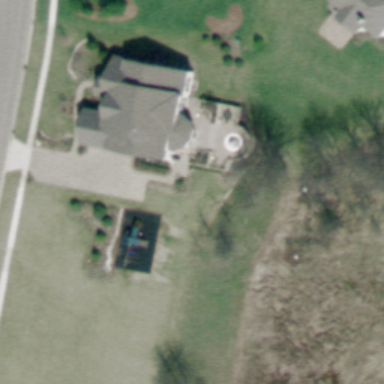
A house with grey roofs is surrounded by trees and lawn in the sparse residential area .